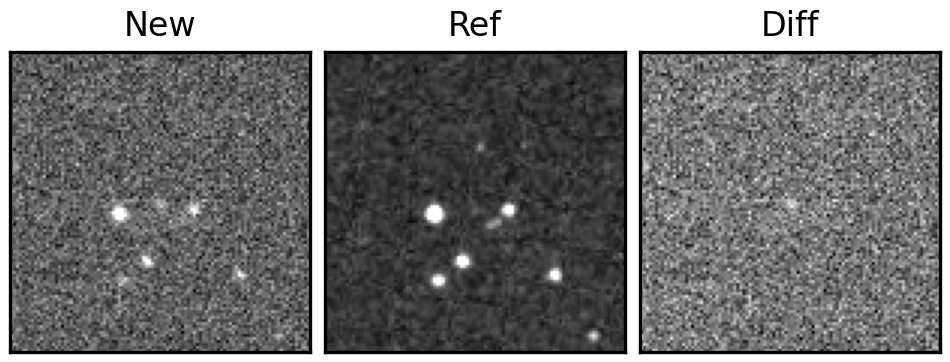
Label: real